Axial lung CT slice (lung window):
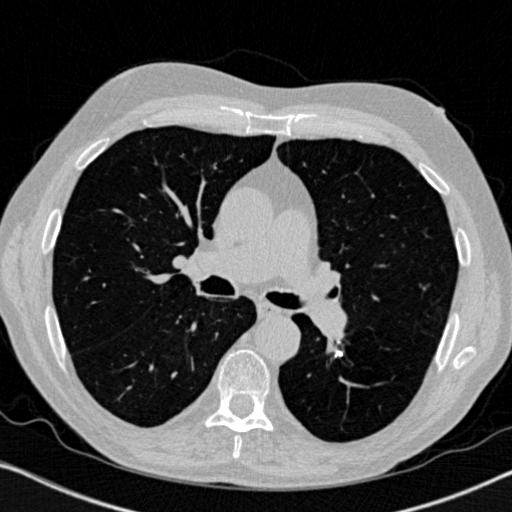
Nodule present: yes
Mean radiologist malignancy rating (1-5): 1